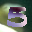
Label: 5